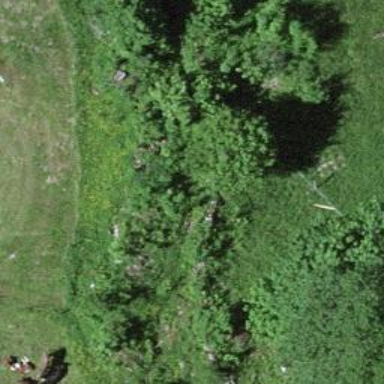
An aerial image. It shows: Dry stone wall barrier.